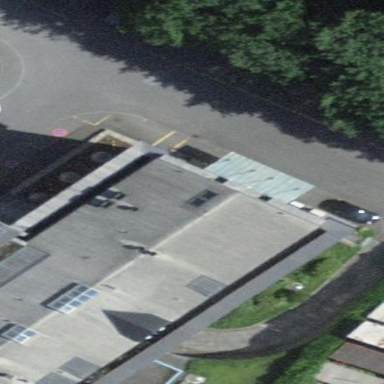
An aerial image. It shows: Commercial building.